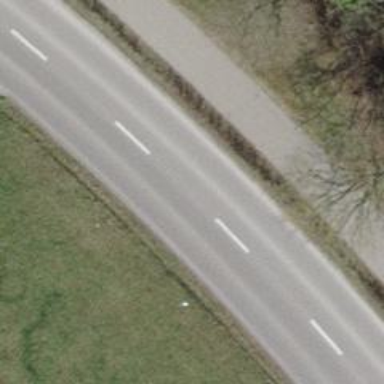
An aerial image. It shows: Tertiary road with asphalt surface.